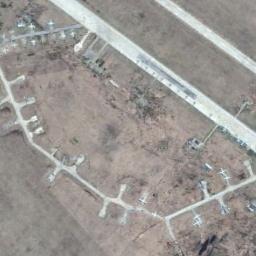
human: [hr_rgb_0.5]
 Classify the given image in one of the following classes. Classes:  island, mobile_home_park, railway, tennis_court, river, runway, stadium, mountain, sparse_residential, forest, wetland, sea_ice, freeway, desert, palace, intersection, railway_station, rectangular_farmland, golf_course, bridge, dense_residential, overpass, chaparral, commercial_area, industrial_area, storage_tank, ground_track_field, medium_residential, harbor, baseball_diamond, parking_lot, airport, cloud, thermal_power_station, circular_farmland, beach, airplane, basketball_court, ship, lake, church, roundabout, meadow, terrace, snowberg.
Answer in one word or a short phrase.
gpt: airport